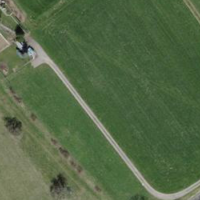
EUNIS habitat code: 25
Species observed at this site:
Pseudochorthippus parallelus
Gomphocerippus rufus